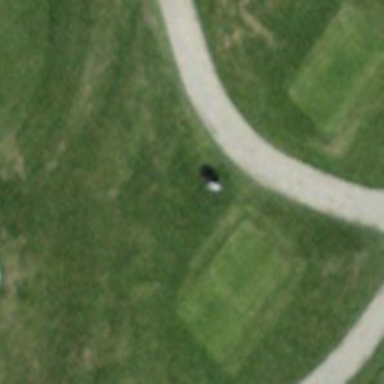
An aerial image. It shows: Grass area designated as golf tee.